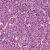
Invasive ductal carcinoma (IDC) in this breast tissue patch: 1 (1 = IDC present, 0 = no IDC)